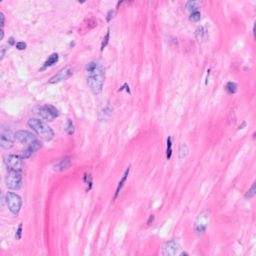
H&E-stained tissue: Breast